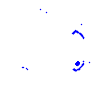
Particle: kaon